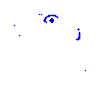
Particle: proton